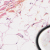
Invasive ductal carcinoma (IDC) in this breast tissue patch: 0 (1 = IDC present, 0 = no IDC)